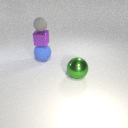
small gray rubber sphere above large blue rubber sphere